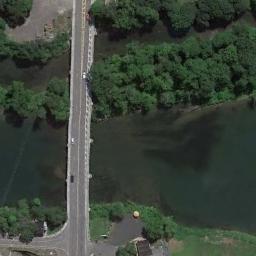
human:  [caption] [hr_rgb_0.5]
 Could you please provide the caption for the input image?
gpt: A bridge built on a dark green river and the river island of the river and dense green plants on the river island .

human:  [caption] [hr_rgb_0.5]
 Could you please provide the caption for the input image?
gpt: There is a bridge over the river with many trees beside .

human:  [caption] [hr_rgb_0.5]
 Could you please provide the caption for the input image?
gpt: The water under the bridge is green .

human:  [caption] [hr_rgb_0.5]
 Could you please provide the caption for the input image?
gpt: A bridge connects the land on both sides of the turquoise water  There is a small island full of trees in the middle of the river .

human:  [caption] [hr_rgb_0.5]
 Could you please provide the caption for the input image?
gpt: Many trees are around the bridge .